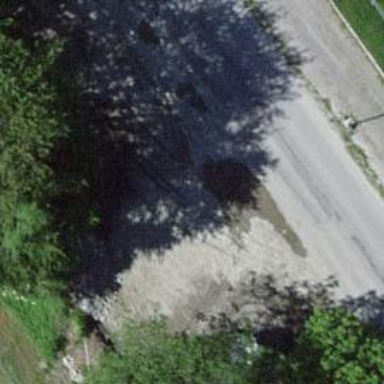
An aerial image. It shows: Unpaved footway.